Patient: sex F, age 38
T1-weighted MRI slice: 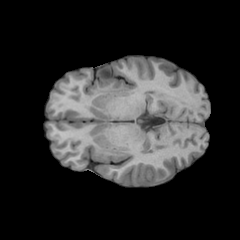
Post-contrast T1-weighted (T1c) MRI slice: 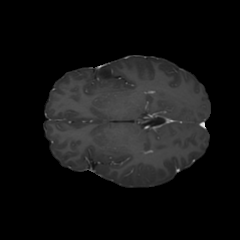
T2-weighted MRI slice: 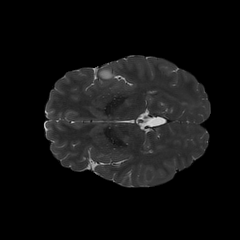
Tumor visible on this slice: yes
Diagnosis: Astrocytoma, IDH-mutant
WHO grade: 2